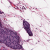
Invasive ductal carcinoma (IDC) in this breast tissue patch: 0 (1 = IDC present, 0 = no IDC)